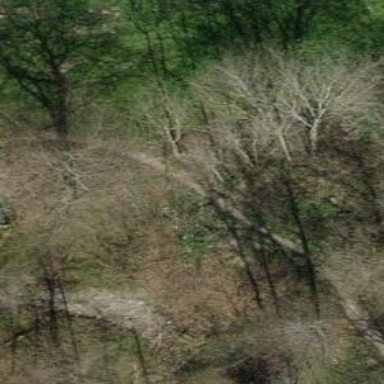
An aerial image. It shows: Ground path.